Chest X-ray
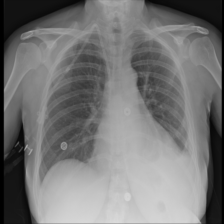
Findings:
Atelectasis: negative
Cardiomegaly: negative
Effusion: positive
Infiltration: negative
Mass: negative
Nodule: negative
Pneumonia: negative
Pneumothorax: negative
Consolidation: negative
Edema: negative
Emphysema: negative
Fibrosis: negative
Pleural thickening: negative
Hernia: negative